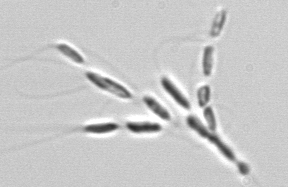
Label: Dinobryon